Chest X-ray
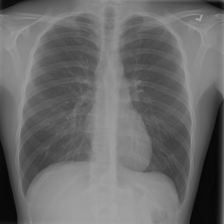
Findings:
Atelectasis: negative
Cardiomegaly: negative
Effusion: negative
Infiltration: negative
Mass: negative
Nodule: negative
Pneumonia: negative
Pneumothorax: negative
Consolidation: negative
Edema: negative
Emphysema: negative
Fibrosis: negative
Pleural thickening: negative
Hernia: negative